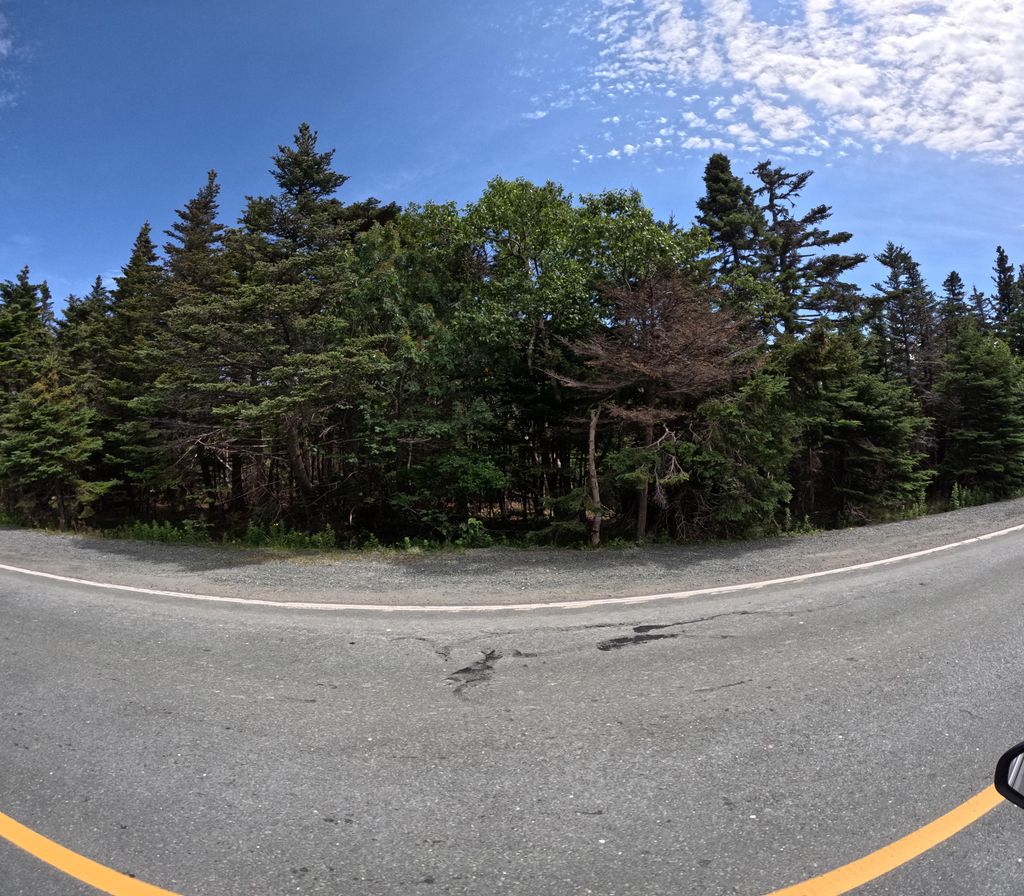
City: st_johns